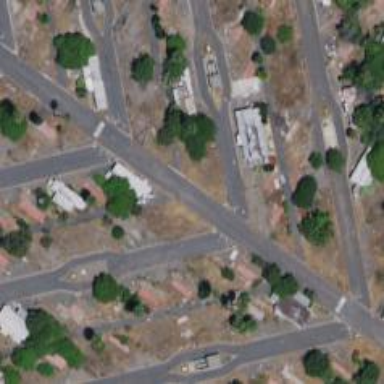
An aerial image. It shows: Residential road.